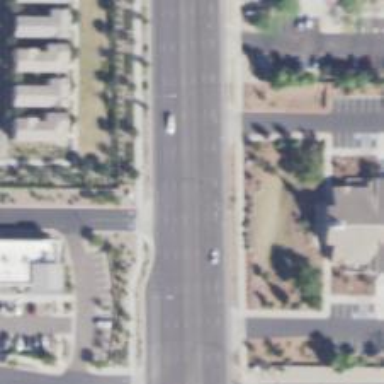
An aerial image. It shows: Secondary road with asphalt surface and sidewalk on the left side.